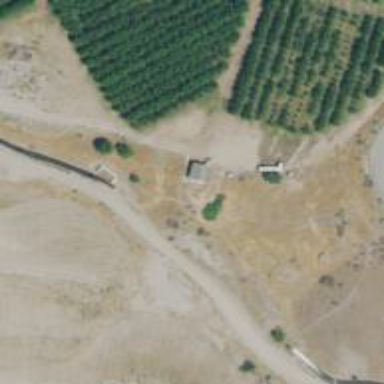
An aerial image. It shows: Canal used for irrigation.